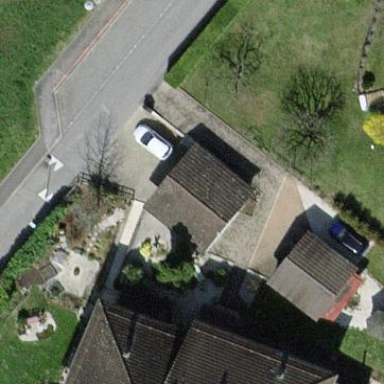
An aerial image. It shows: Garage.